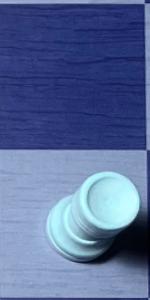
Label: Rook_White